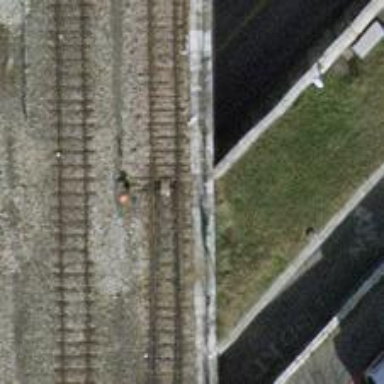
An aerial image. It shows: Bridge over railway siding with one track.